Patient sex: F
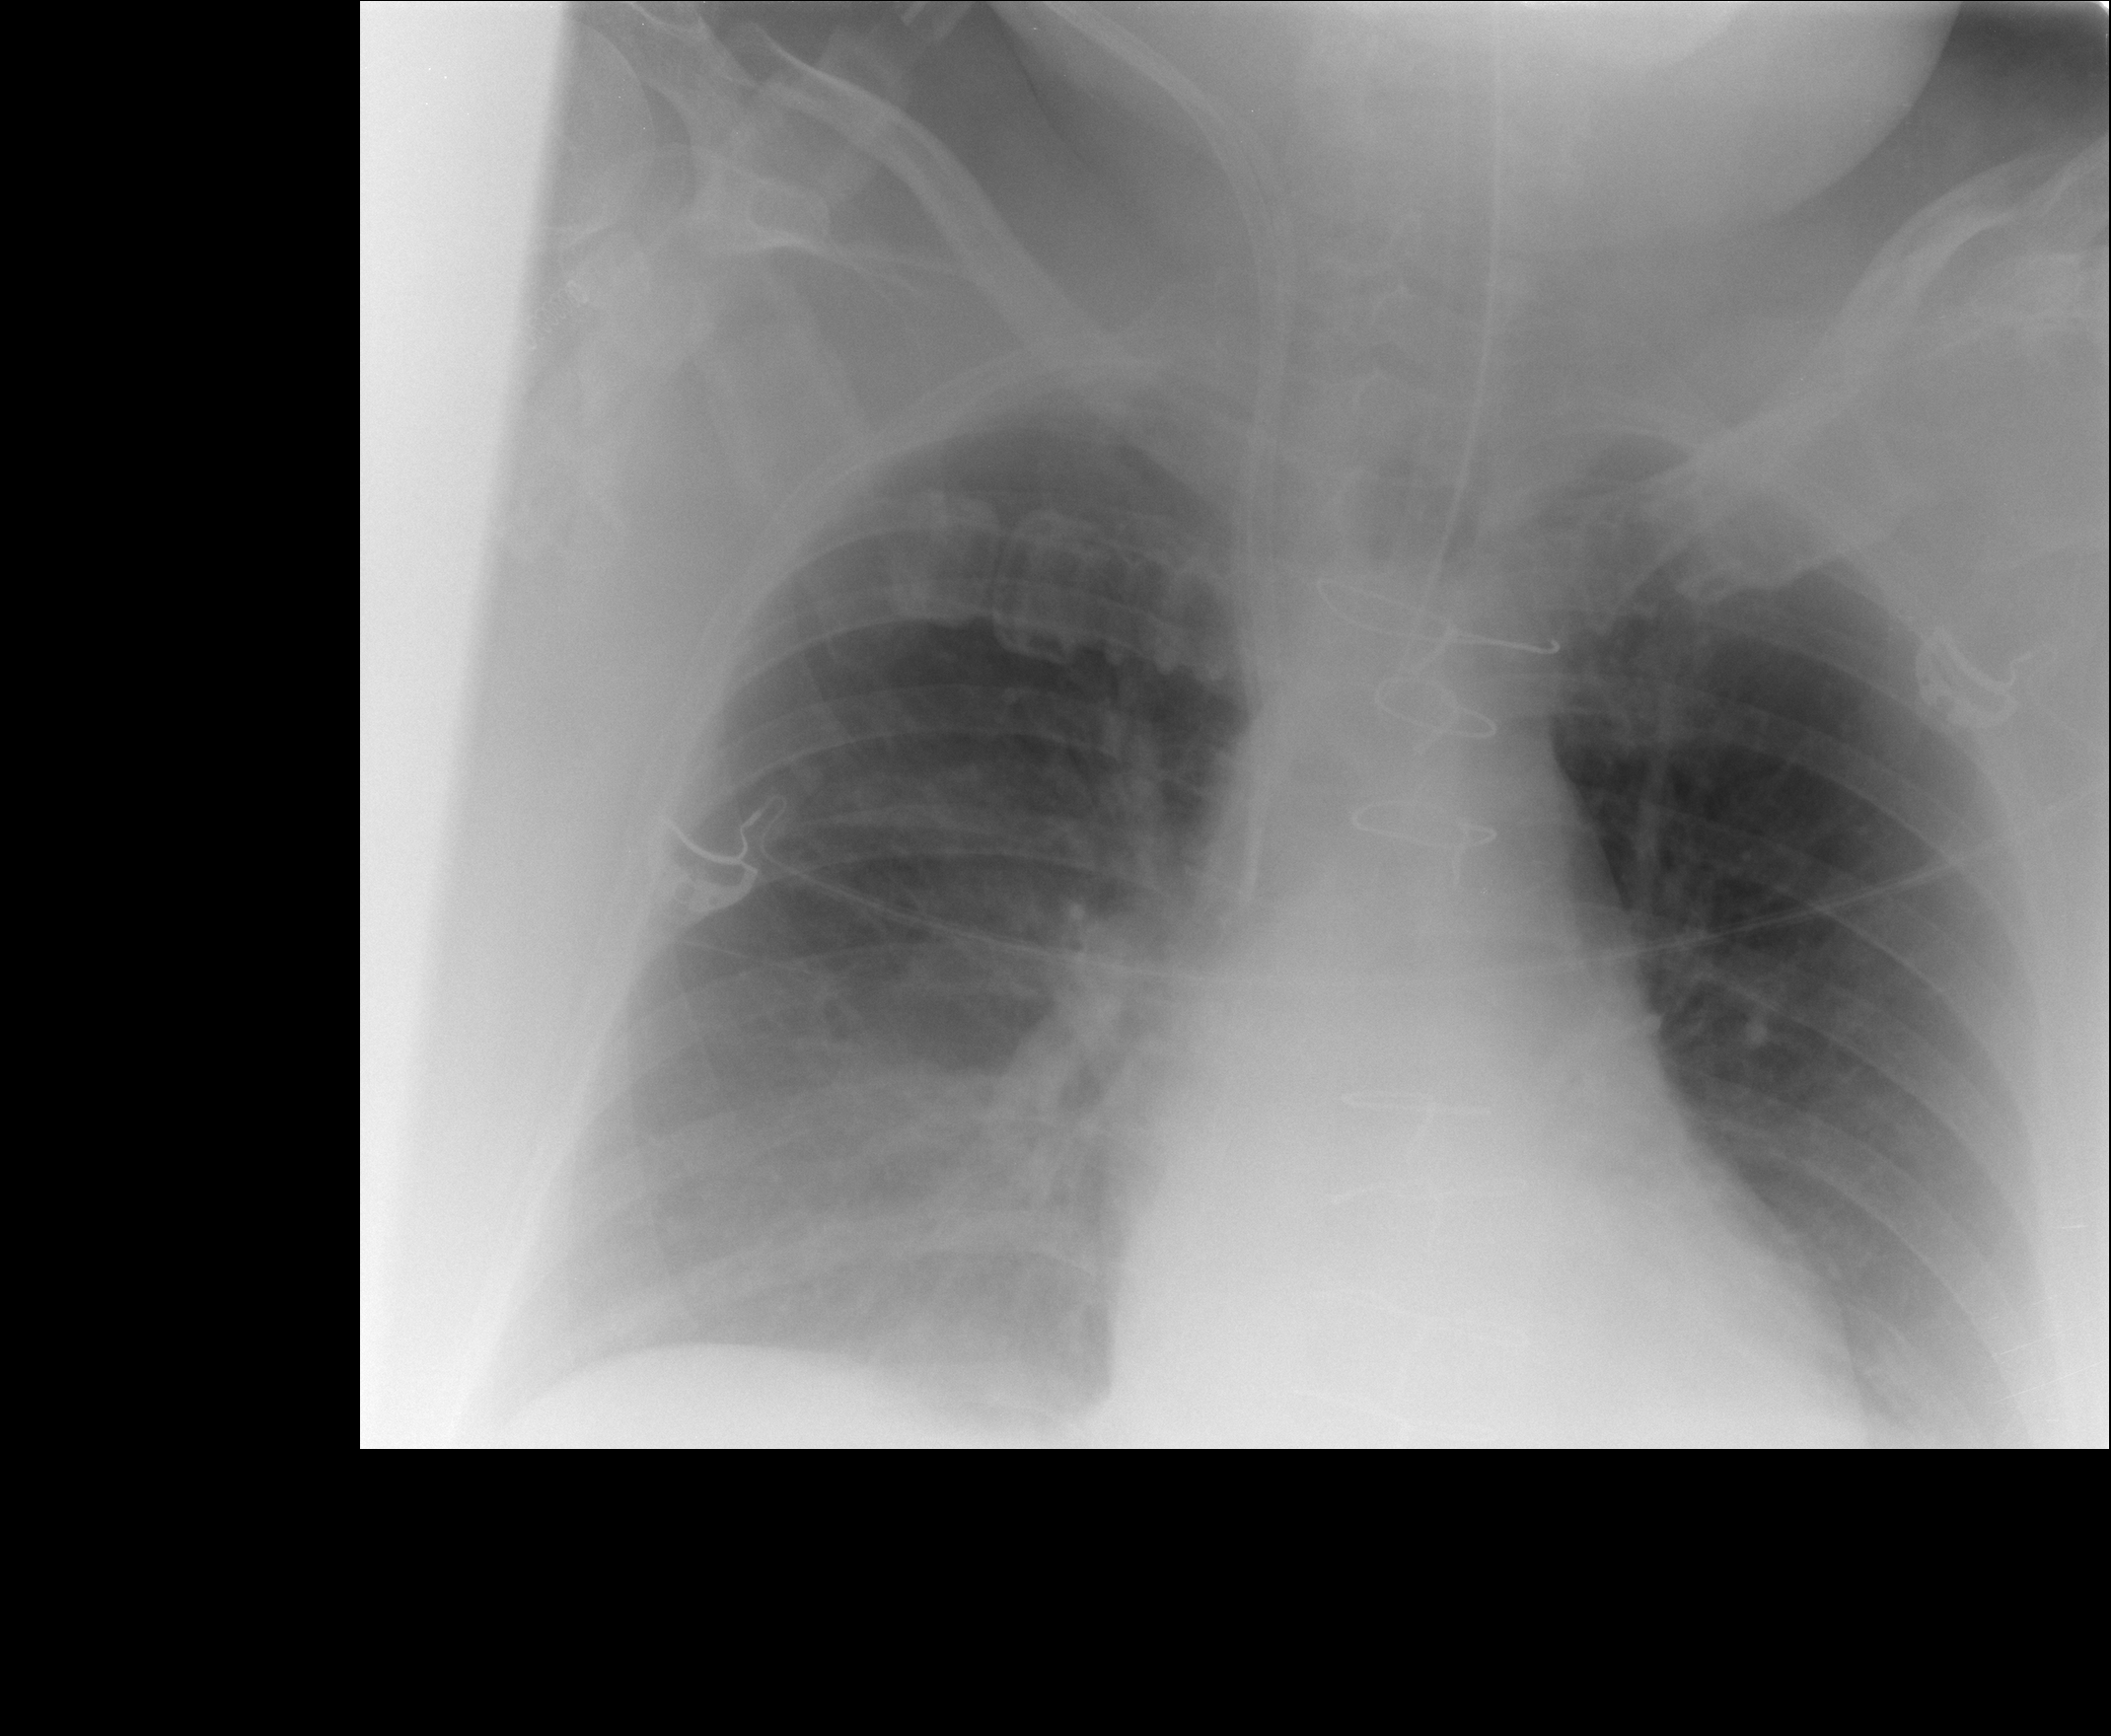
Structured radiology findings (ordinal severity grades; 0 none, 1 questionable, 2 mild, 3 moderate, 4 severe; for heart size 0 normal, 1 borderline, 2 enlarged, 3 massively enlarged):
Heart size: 0
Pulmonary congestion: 0
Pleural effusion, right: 0
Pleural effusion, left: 0
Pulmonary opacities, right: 1
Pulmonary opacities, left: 0
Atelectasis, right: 2
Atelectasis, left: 0